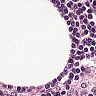
Metastatic tissue present: no